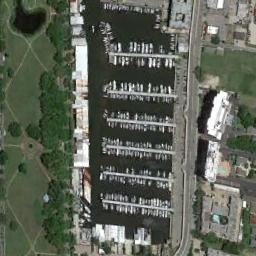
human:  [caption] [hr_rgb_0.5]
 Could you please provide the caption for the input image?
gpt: Many ships are in the harbor .

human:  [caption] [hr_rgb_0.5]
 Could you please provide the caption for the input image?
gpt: Many ships moored neatly on the sea next to the harbor of lawns and buildings .

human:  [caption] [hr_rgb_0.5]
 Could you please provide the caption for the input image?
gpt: The harbor with lots of neatly docked boats is surrounded by some buildings and lawns .

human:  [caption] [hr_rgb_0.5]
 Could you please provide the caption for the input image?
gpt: There was a lot of traffic along the harbor shore .

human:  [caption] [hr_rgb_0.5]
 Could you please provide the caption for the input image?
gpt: There are green trees and lawns around the harbor with many ships .